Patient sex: M
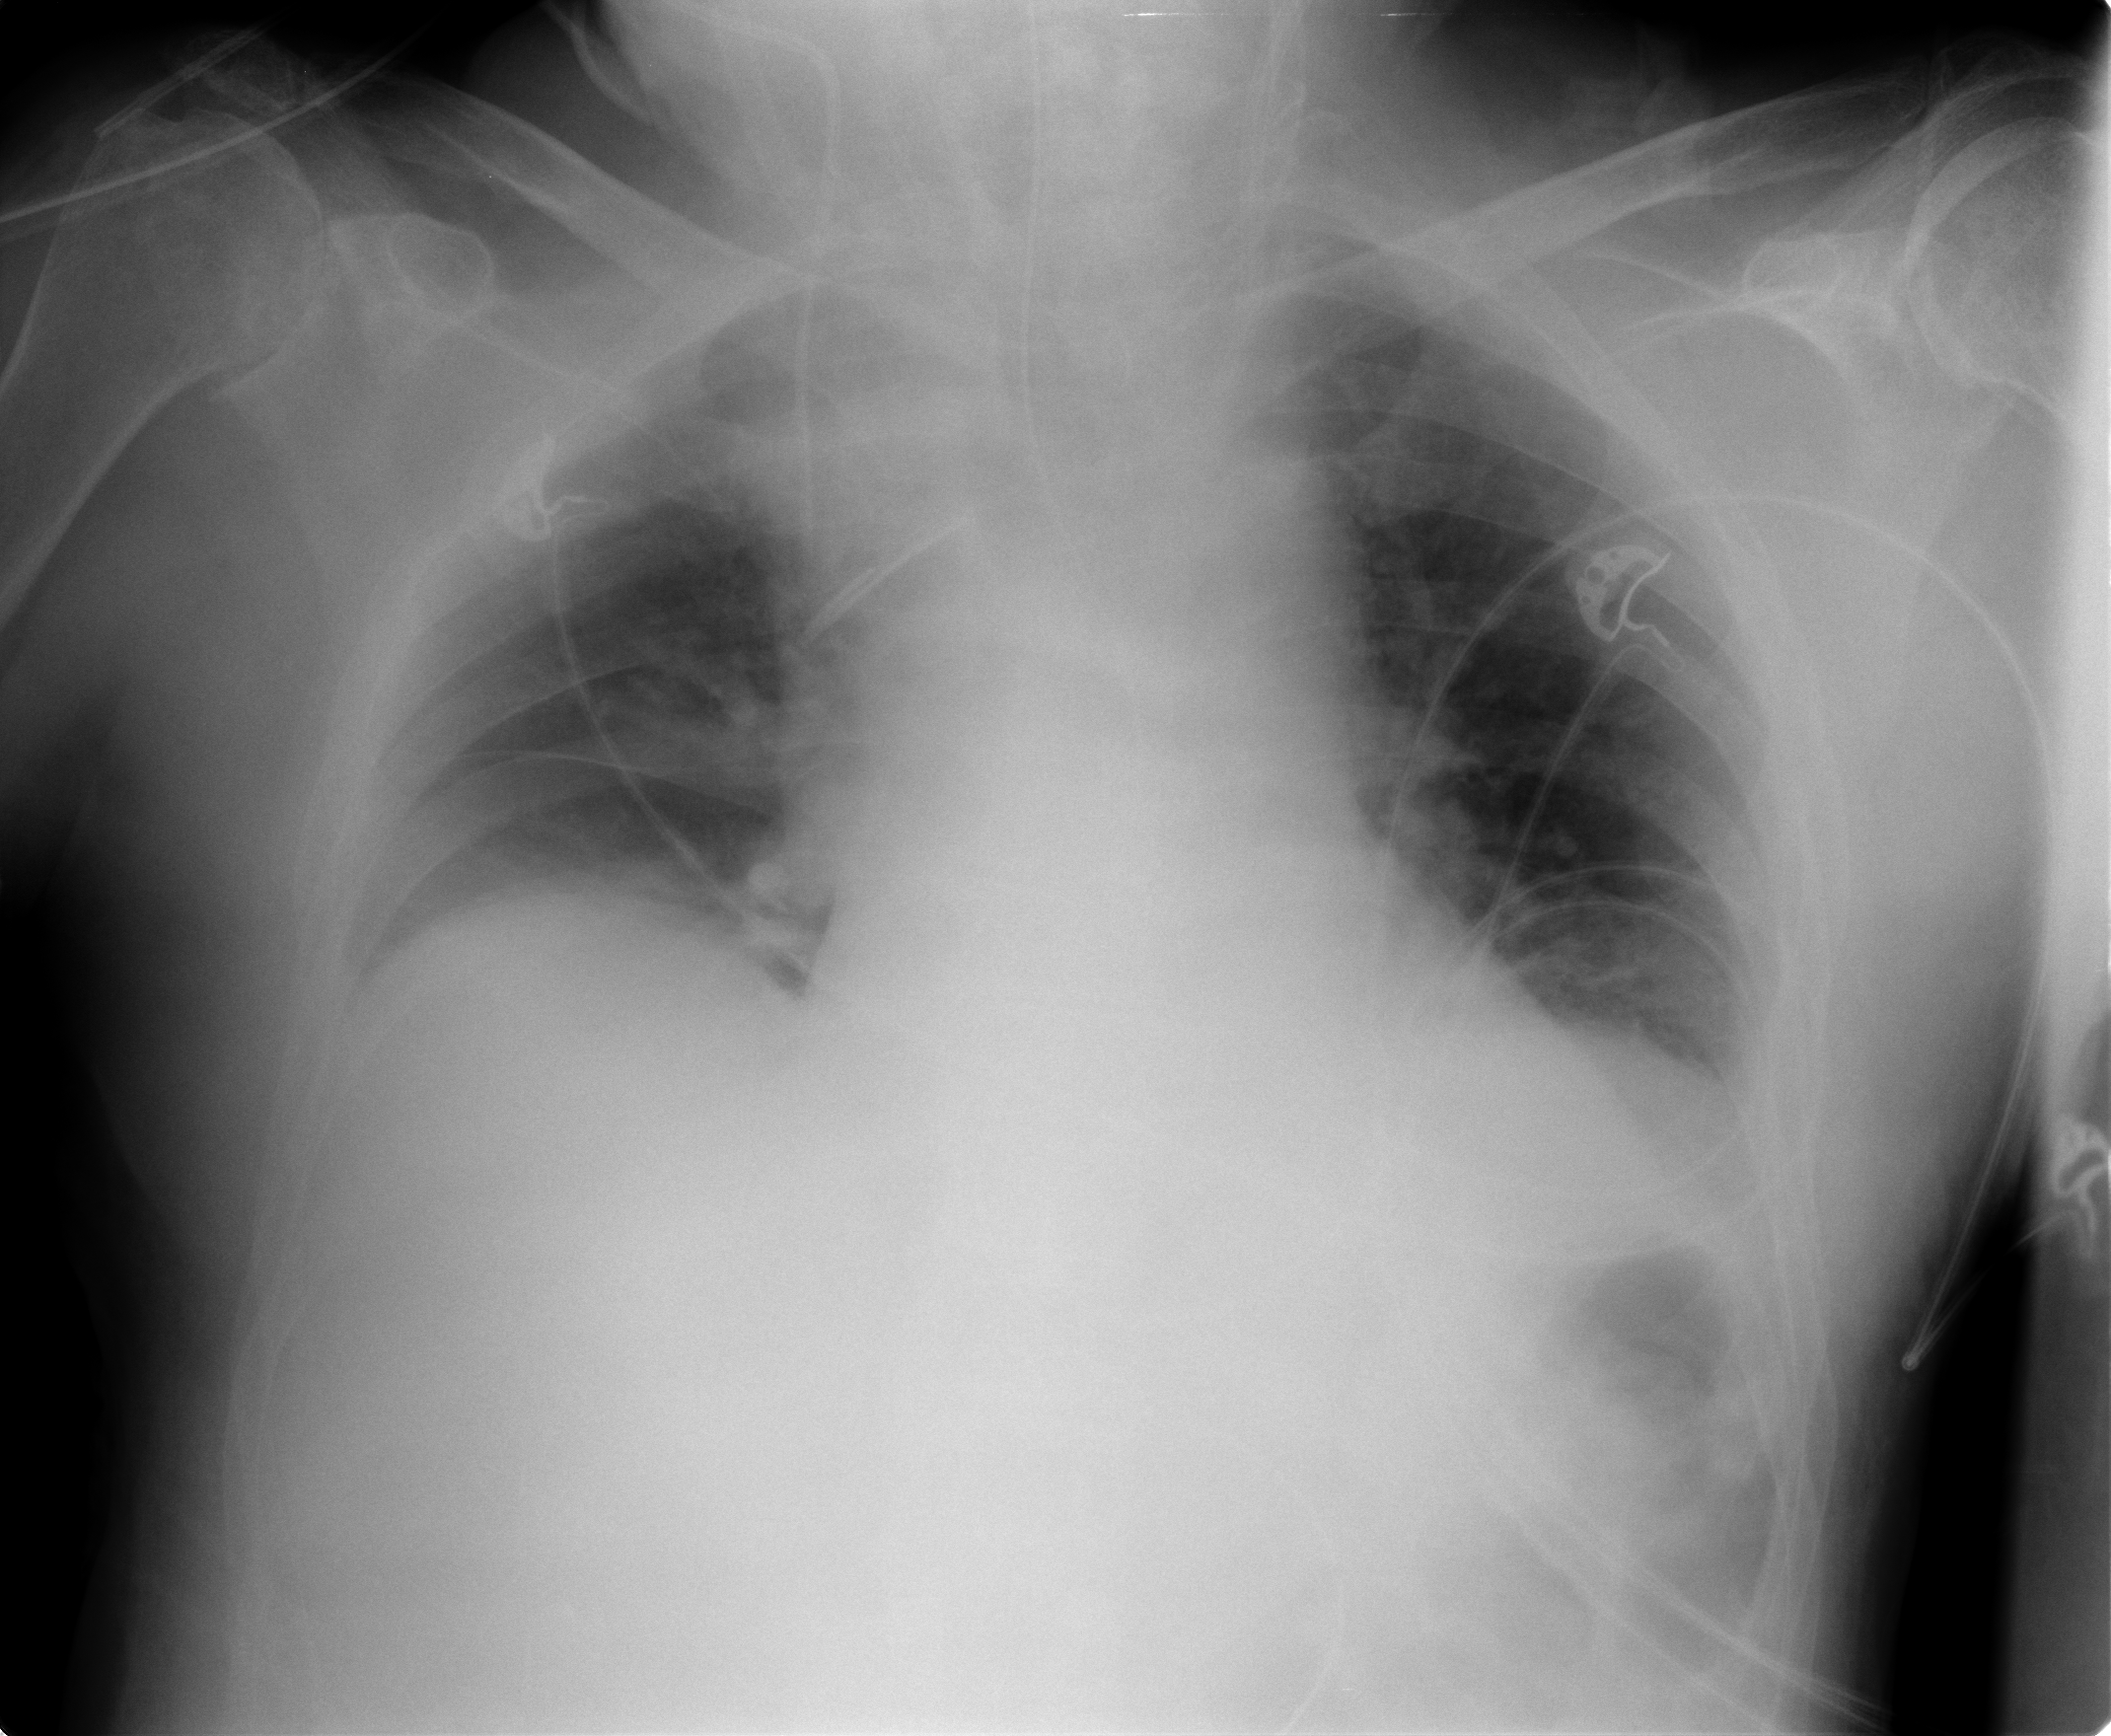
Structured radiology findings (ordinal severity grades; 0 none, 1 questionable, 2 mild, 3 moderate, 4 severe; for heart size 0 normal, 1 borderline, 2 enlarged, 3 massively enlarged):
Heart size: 0
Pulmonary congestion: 2
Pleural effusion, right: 0
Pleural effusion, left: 0
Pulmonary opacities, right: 0
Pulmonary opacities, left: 0
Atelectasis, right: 0
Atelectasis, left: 0